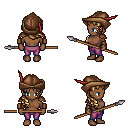
a pixel art fantasy rpg character, female body template, human, dark skin, leather shoulder armor, magenta pants, blonde right-swept hairstyle, leather cap, leather bracers, spear, four views (front, back, left, right), 2x2 character sprite sheet, small pixel art, hard edges, no anti-aliasing